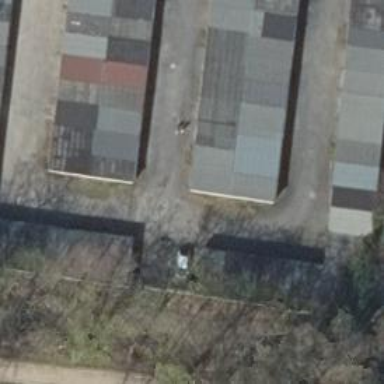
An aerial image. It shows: Alley classified as service road.